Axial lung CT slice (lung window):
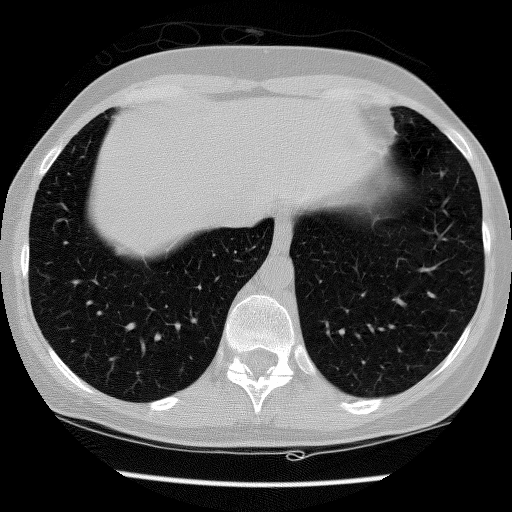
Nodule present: no